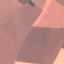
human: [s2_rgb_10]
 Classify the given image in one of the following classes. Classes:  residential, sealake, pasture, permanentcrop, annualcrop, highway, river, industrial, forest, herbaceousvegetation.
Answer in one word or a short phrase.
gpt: AnnualCrop